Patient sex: M
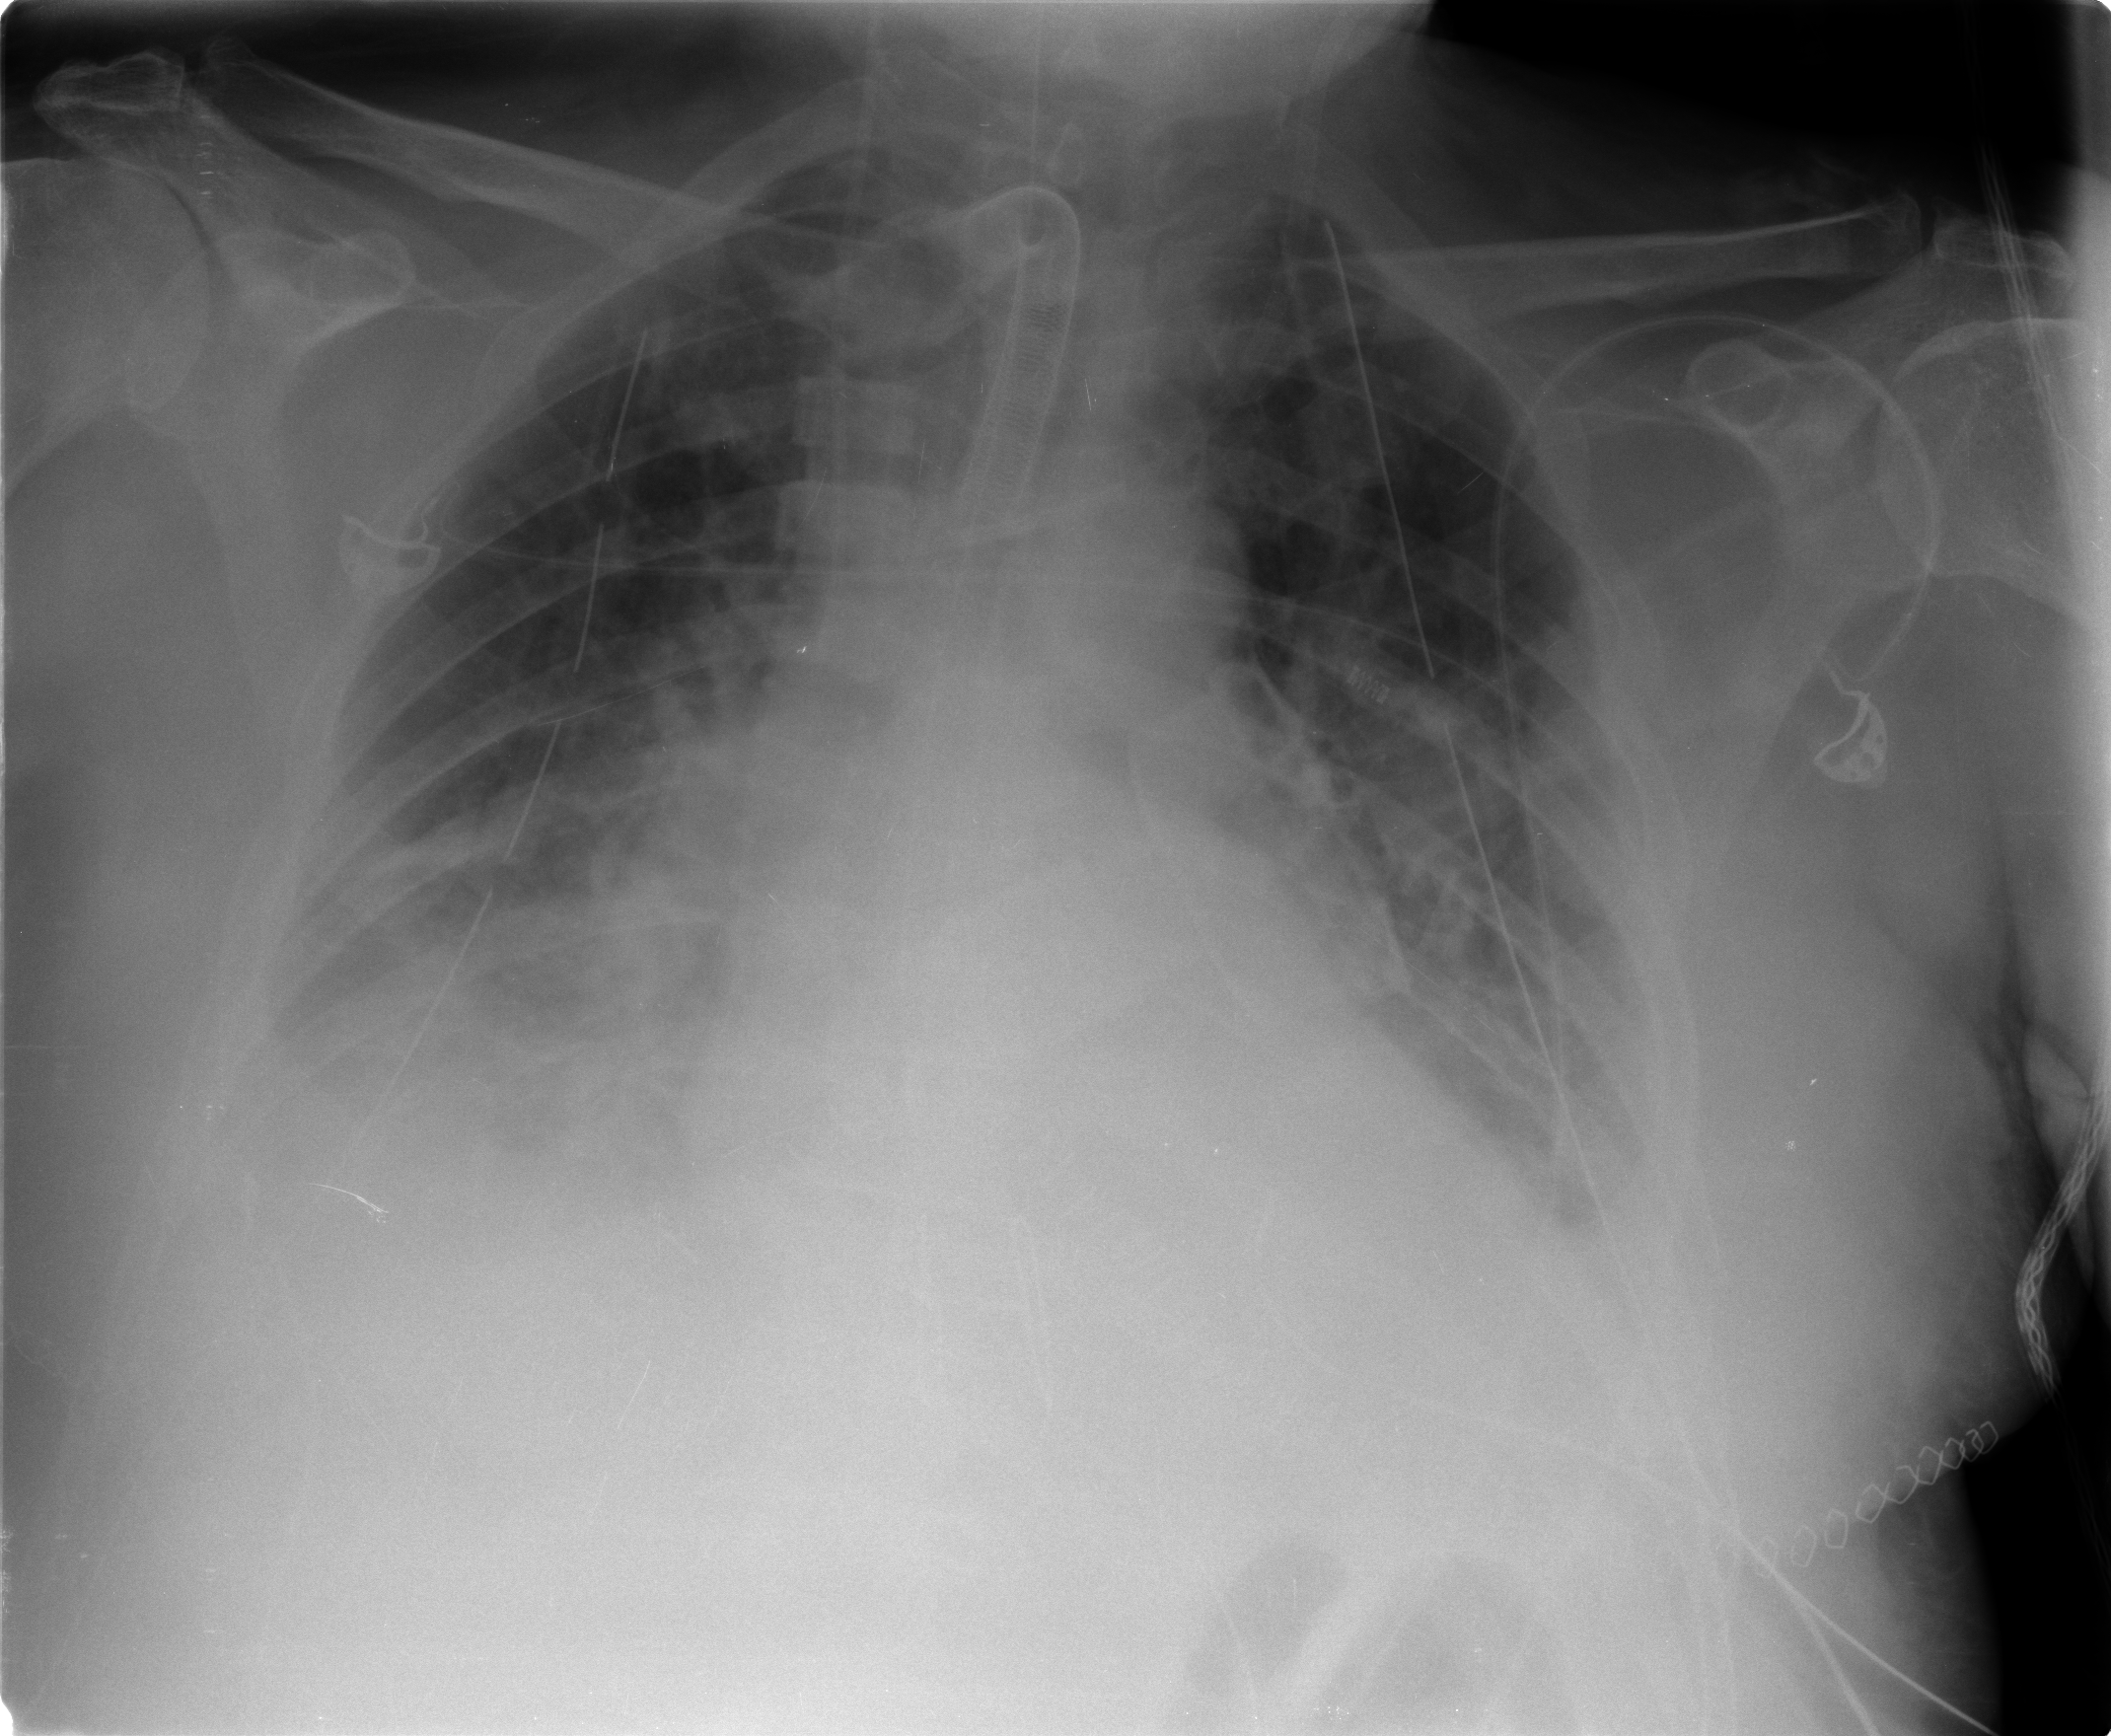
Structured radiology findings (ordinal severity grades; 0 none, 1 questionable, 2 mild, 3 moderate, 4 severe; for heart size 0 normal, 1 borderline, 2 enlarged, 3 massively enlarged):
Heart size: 2
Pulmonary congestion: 2
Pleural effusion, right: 3
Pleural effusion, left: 2
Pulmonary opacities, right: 2
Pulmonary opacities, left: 2
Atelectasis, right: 2
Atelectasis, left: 2